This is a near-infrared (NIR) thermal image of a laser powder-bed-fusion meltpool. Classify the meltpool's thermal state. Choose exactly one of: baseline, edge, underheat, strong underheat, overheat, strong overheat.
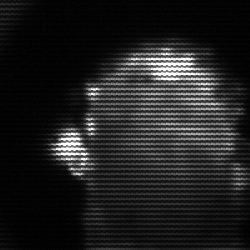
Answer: baseline